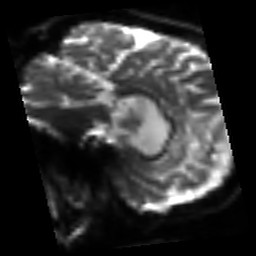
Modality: sbref
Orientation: sagittal
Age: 56
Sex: male
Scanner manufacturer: siemens
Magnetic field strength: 3 T
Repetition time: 3.2 s
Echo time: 0.081 s